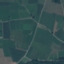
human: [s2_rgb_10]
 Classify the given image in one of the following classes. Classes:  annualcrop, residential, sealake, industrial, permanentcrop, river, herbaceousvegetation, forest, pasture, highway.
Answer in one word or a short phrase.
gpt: Pasture